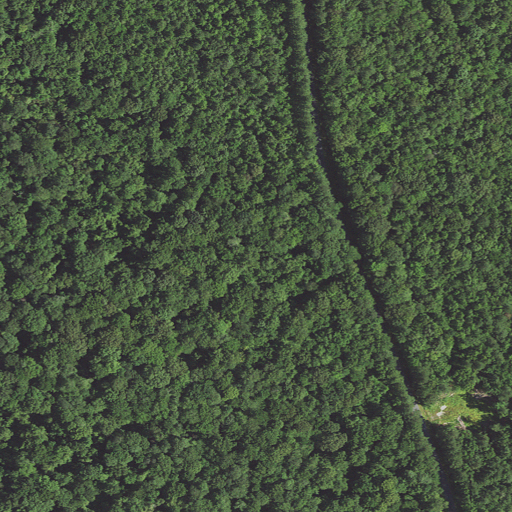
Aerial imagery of island in Maryland named Steves Island containing woody wetlands and open development